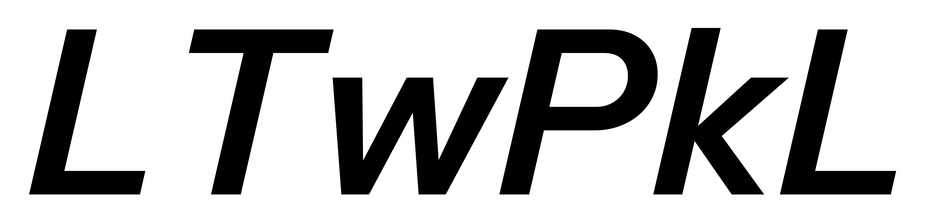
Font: InstrumentSans-Italic_SemiBold_Italic